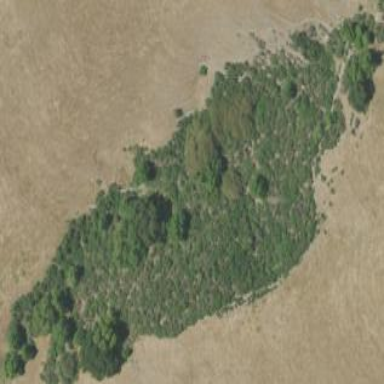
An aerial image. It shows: Area covered in scrub vegetation.